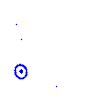
Particle: kaon